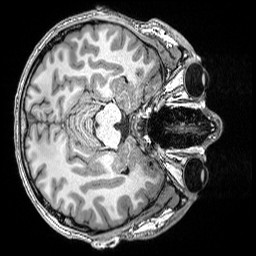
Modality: T1w
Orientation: axial
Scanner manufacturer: siemens
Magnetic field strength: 3 T
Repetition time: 2.5 s
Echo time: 0.00343 s